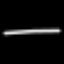
Label: line